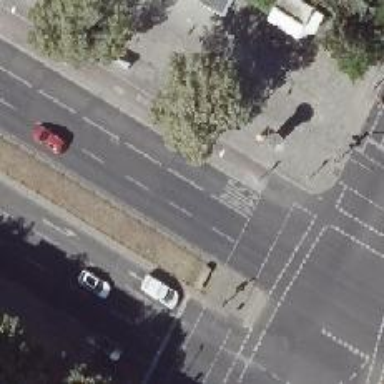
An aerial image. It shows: Secondary road with asphalt surface and cycle track on the right.